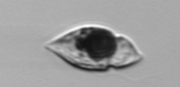
Label: Amphidinium